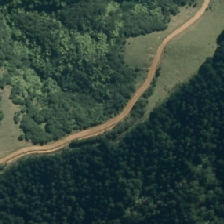
Land cover: manuka_kanuka